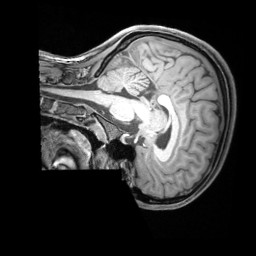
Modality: T1w
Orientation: sagittal
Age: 20
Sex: female
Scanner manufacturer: siemens
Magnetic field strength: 3 T
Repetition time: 1.97 s
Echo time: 0.00206 s